Question: I am having a requirement to create a page which contains dynamic check box controls. I am handling this by adding controls to Placeholder in page_init event.
Now, i have to change the controls to render in this way

One option contains 3 checkboxes and first 2 checkboxes are disabled and gives a kind of suggestion to the user to select the 3rd checkbox
How can i achieve this kind of requirement?
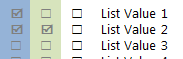
Answer: Use <URL> control: it's good when is a need to dynamically create group of same controls.